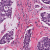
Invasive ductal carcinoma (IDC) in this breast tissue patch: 0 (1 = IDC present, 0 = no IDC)